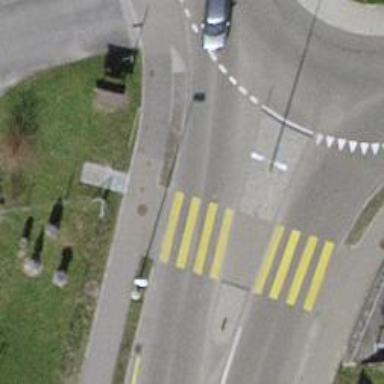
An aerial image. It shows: Uncontrolled zebra crossing on the road.